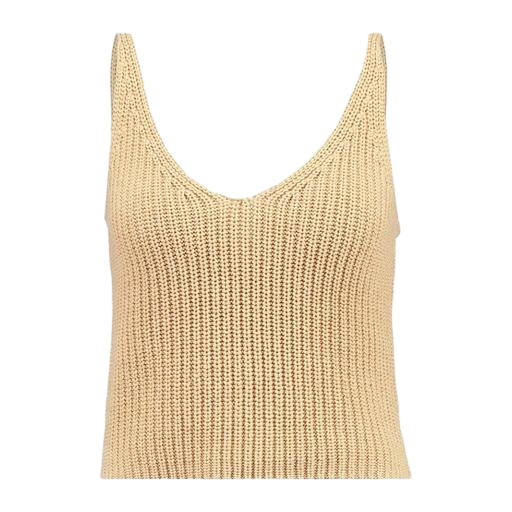
beige v-neck tank top, beige tank top, beige tank, white background